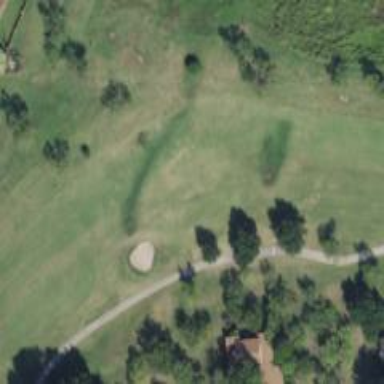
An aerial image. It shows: Golf hole.